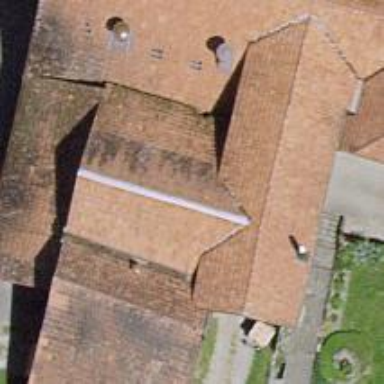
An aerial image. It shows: Barn.